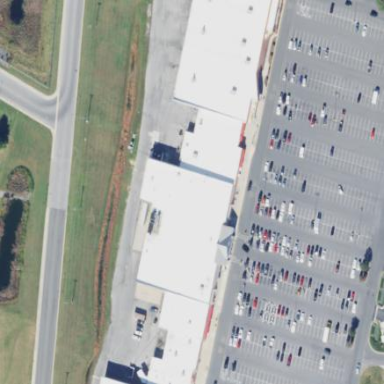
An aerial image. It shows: Retail building housing supermarket.